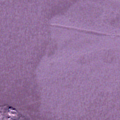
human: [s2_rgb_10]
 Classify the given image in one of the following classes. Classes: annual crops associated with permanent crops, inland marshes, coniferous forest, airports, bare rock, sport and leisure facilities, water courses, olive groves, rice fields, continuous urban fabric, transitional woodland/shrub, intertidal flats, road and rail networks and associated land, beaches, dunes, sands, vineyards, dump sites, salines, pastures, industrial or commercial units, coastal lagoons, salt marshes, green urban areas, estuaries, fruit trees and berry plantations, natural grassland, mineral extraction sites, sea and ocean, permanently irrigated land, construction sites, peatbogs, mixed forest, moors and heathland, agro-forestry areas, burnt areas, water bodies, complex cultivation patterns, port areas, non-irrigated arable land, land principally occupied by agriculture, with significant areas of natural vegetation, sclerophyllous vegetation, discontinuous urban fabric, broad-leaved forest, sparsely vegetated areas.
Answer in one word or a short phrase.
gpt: sea and ocean